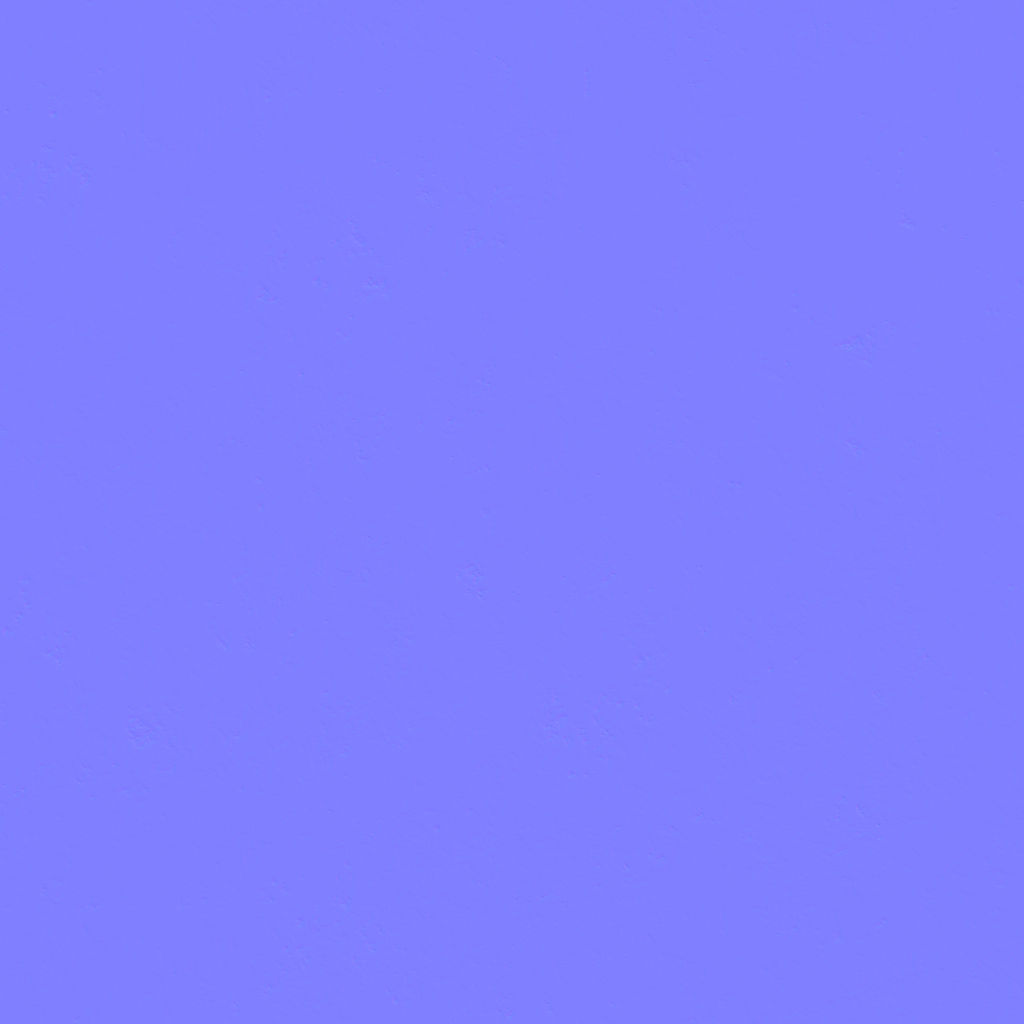
Texture map type: NormalGL